Current action and preconditions to check: trajectory_clear

Your task: For each precondition in the list above, predict whether it will hold at this action.

Consider the current scene as observed from the mobile robot's camera, and analyze the predicted future states of all dynamic agents (e.g., people, animals, vehicles, or any moving entities) within the NEXT SECOND.

IMPORTANT: Only answer "very likely" if you are absolutely certain—based on strong, clear evidence—that a dynamic agent will violate the precondition in the predicted future state. Do NOT answer "very likely" for unlikely, ambiguous, or low-probability risks.

Ask yourself for each precondition: Is there a high probability, with clear and convincing evidence, that the predicted future states of any dynamic agent will interfere with the predicted future state of the currently executing action within the NEXT SECOND, causing that precondition to fail?

Assess the risk level based on these predictions. Use "likely" or "very likely" if motions create a clear risk of interference.

Use "neutral" or "improbable" if agents are nearby but their predicted paths are clearly diverging or non-conflicting.

Failure Risk Categories: "very improbable", "improbable", "neutral", "likely", "very likely"

Answer Format: Output ONLY the probability_of_failure value from these categories: "very improbable", "improbable", "neutral", "likely", "very likely"

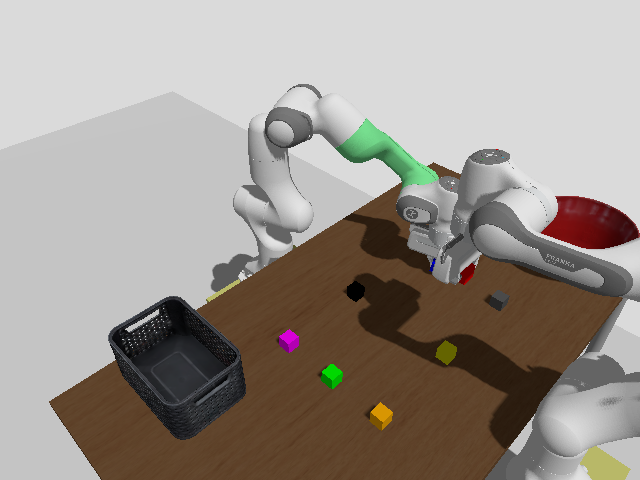

Answer: very improbable